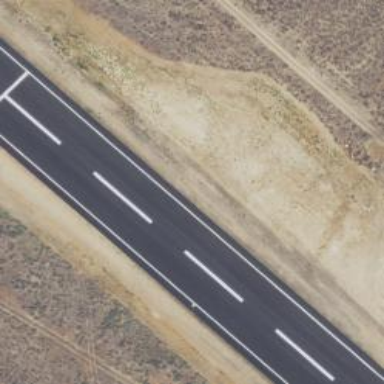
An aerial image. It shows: Asphalt runway at the airport.